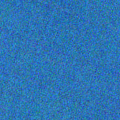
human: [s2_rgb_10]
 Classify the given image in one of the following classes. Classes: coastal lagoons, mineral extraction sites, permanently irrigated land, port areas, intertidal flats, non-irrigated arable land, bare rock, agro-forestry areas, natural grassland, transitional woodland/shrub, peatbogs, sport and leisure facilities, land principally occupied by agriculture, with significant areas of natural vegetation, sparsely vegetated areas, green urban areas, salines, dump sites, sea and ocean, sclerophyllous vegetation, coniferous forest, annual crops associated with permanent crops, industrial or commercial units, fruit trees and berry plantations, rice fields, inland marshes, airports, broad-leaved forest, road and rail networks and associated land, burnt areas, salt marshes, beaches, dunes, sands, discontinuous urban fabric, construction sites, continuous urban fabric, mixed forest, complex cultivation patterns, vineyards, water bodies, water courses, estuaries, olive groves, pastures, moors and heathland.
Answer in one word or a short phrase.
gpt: sea and ocean